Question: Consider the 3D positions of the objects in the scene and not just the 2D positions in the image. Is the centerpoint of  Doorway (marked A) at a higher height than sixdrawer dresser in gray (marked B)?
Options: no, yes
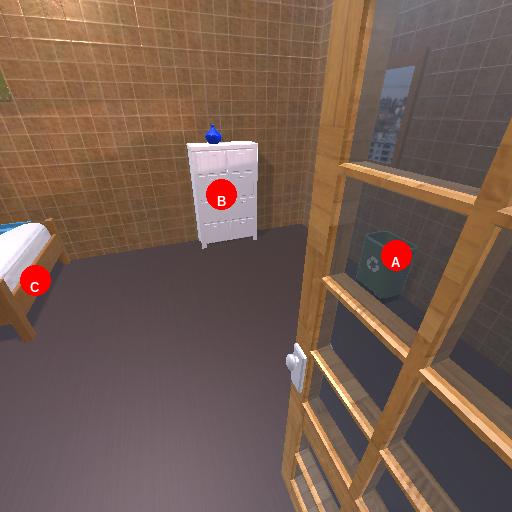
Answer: no